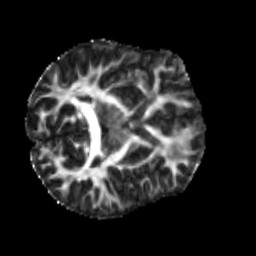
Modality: FA
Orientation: axial
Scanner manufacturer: siemens
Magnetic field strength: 3 T
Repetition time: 4 s
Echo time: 0.0594 s